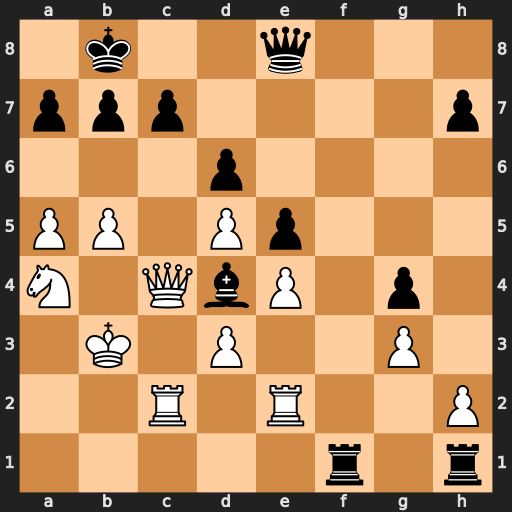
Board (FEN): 1k2q3/ppp4p/3p4/PP1Pp3/N1QbP1p1/1K1P2P1/2R1R2P/5r1r
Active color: w
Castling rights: -
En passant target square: -
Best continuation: Qxc7+ Ka8 Qc8+ Qxc8 Rxc8#